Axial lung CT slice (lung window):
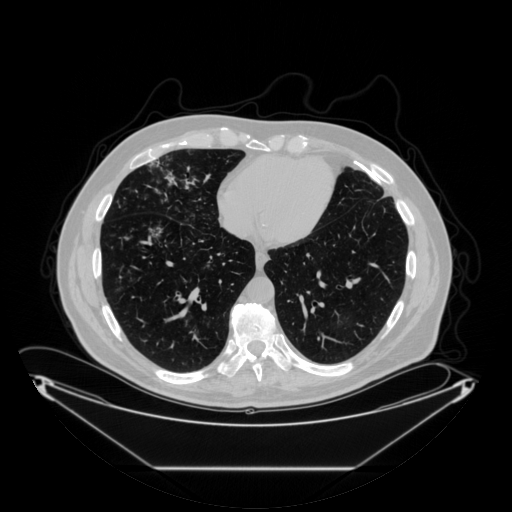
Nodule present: no